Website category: university
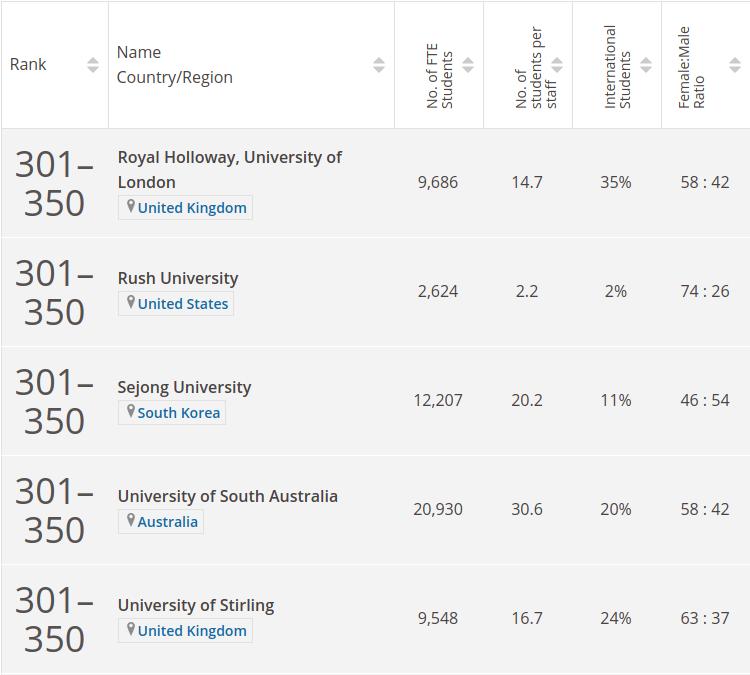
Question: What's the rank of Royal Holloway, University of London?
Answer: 301350

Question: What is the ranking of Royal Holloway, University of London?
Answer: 301350

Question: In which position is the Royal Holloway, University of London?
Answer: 301350

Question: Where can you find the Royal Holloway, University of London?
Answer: United Kingdom

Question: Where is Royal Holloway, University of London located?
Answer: United Kingdom

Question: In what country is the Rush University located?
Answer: United States

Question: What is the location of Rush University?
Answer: United States

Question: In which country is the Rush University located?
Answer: United States

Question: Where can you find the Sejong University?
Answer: South Korea

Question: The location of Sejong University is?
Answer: South Korea

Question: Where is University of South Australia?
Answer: Australia

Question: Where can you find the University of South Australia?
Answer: Australia

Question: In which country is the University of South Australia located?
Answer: Australia

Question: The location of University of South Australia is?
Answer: Australia

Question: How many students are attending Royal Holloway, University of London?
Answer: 9,686

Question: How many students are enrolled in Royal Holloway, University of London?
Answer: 9,686

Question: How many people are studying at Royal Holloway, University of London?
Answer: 9,686

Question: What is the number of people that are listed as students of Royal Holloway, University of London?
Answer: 9,686

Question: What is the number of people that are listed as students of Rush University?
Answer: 2,624

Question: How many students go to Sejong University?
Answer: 12,207

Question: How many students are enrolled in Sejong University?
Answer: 12,207

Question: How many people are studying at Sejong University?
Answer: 12,207

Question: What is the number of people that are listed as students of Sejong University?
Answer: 12,207

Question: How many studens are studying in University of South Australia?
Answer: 20,930

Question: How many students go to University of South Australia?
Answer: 20,930

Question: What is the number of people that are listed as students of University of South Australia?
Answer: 20,930

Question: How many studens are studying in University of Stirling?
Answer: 9,548

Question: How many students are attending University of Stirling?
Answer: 9,548

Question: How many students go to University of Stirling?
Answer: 9,548

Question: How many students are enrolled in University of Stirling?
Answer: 9,548

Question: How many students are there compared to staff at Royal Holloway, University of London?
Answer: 14.7

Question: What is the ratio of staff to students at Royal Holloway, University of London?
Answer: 14.7

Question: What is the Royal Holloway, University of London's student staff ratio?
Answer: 14.7

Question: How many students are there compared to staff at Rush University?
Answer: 2.2

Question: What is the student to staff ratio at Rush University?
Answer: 2.2

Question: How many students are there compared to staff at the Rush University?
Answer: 2.2

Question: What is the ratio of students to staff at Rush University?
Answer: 2.2

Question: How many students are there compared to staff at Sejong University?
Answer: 20.2

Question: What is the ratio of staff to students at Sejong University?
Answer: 20.2

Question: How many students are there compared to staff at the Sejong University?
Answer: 20.2

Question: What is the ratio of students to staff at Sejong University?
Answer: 20.2

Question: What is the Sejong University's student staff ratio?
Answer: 20.2

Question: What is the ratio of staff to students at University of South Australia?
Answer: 30.6

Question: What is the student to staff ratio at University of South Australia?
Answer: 30.6

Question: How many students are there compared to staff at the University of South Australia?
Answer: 30.6

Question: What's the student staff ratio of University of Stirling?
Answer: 16.7

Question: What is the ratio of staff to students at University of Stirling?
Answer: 16.7

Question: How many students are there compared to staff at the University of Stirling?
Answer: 16.7

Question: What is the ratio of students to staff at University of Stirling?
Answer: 16.7

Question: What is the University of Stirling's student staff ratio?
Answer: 16.7

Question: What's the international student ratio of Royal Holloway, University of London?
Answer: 35%

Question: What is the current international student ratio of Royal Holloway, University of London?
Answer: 35%

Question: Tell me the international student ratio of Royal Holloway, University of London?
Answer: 35%

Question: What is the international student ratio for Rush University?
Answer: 2%

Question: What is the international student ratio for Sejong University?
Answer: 11%

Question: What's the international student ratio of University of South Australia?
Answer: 20%

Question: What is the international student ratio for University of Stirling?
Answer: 24%

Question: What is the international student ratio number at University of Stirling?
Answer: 24%

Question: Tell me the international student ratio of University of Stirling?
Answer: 24%

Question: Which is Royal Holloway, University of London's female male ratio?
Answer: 58 : 42

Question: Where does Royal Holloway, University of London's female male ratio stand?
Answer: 58 : 42

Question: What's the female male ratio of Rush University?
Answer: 74 : 26

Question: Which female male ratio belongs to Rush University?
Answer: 74 : 26

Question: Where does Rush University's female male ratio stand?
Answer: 74 : 26